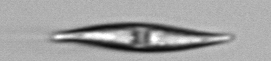
Label: Pleurosigma